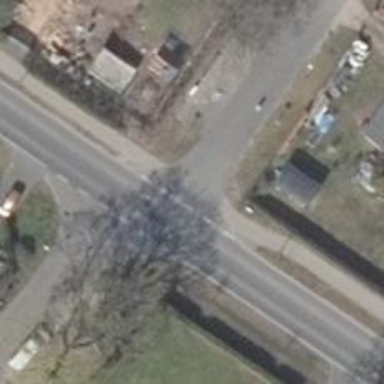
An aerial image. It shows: Unmarked road crossing.